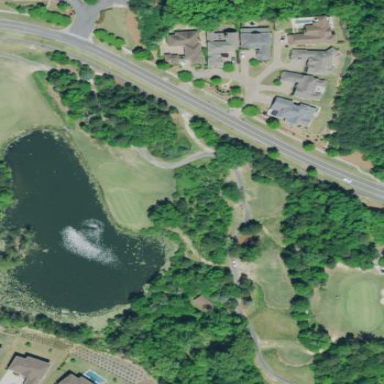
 part of golf course known as the rough."